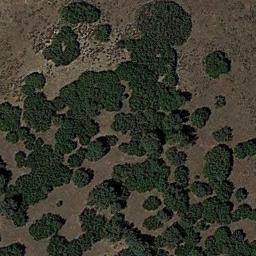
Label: chaparral